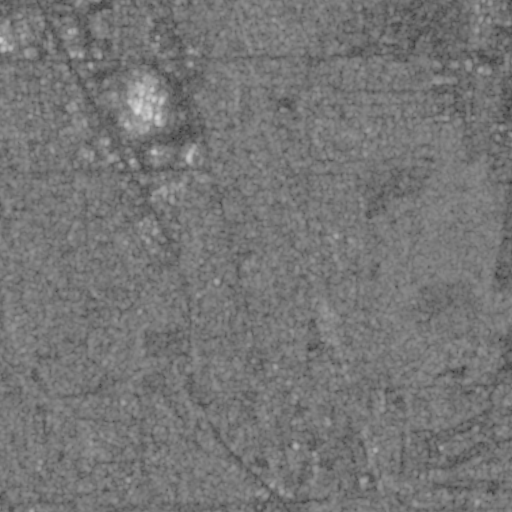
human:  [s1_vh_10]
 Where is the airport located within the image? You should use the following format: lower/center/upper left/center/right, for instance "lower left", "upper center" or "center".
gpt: The airport is located in the upper right of the image.
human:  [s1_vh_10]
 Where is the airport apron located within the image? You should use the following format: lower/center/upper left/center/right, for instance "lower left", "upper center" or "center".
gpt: The airport apron is located in the upper right of the image.
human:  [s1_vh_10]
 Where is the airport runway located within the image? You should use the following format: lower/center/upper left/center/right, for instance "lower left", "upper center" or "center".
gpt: The airport runway is located in the upper right of the image.
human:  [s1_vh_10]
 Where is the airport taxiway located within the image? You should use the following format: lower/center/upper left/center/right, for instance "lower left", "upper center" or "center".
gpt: The airport taxiway is located in the upper right of the image.
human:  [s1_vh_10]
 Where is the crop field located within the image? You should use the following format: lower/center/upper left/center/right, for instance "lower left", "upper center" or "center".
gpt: The crop field is located in the right of the image.
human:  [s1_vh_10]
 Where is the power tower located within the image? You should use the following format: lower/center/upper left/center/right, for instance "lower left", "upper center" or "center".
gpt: The power tower is located in the upper left of the image.
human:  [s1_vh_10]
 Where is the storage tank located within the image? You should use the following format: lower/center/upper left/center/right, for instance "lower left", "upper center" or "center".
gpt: The storage tank is located in the center right of the image.
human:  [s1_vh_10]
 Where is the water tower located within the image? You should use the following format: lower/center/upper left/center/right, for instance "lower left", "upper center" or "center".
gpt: The water tower is located in the upper left of the image.
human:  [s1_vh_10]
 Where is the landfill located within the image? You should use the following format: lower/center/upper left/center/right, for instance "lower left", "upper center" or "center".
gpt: There is no landfill in the image.

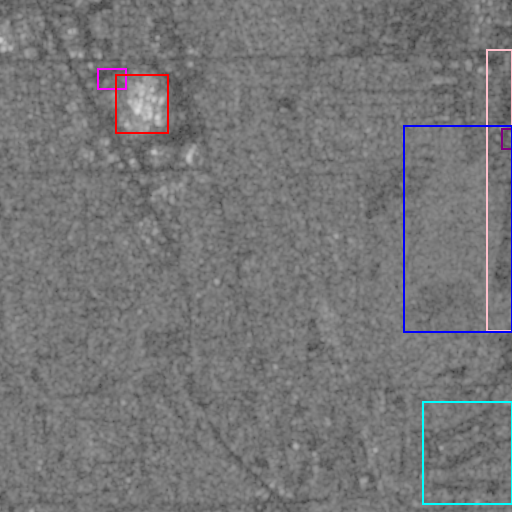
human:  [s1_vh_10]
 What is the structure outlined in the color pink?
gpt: The structure outlined in pink is an airport.
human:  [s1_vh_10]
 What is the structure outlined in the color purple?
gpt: The structure outlined in purple is an airport apron.
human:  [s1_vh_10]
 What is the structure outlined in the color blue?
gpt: The structure outlined in blue is a crop field.
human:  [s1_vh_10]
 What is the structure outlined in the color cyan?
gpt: The structure outlined in cyan is a park.
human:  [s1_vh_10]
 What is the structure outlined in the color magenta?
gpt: The structure outlined in magenta is a parking lot.
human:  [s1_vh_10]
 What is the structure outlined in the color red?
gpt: The structure outlined in red is a building.
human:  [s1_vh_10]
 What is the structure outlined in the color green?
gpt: There is no green outline.